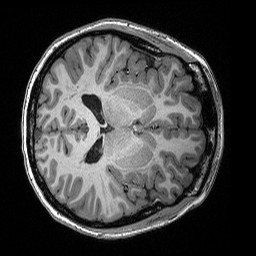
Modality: T1w
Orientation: axial
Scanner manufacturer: siemens
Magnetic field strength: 3 T
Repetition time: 2.53 s
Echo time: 0.0033 s